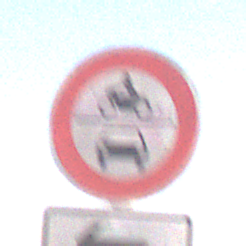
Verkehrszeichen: VerbotKraftfahrzeuge
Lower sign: RichtungsangabeDurchPfeile2
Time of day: Midday
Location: Outdoor (Nature)
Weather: Clear
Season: NotSpecified
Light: Natural